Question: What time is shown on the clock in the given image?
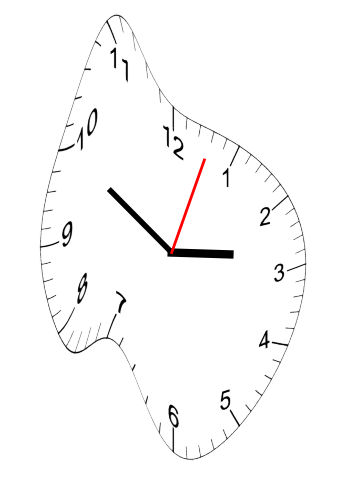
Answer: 02:50:03